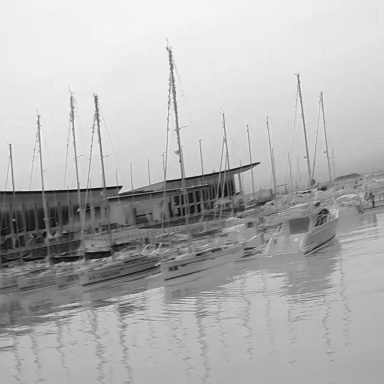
There is a canoe in the infrared image.